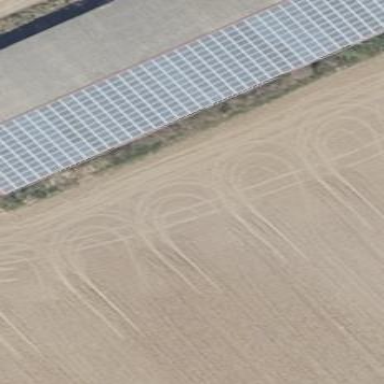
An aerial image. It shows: Solar power generator.